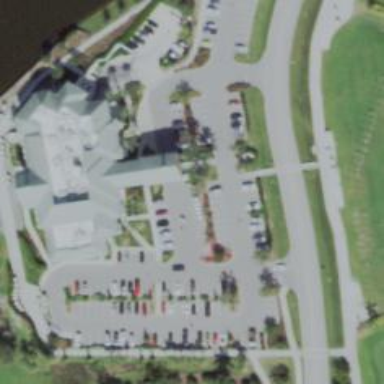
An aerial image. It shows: Parking space.